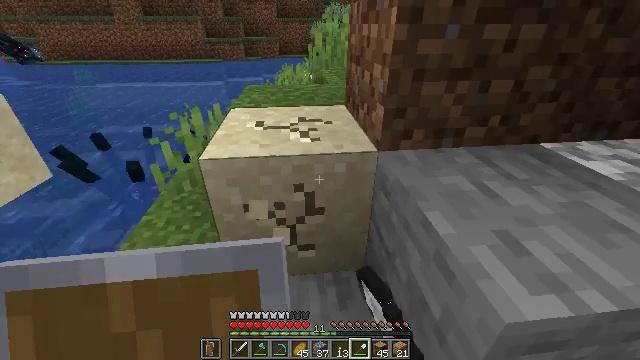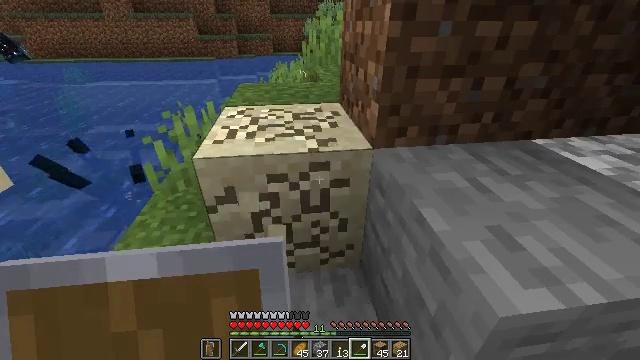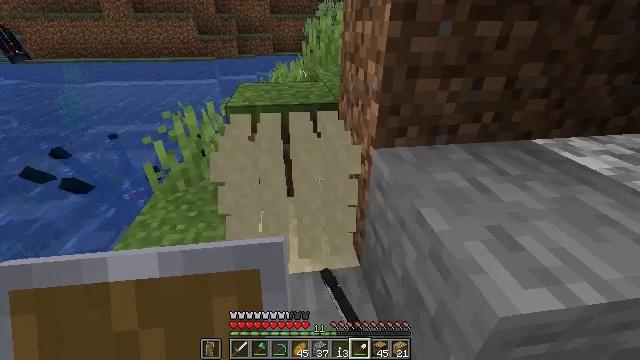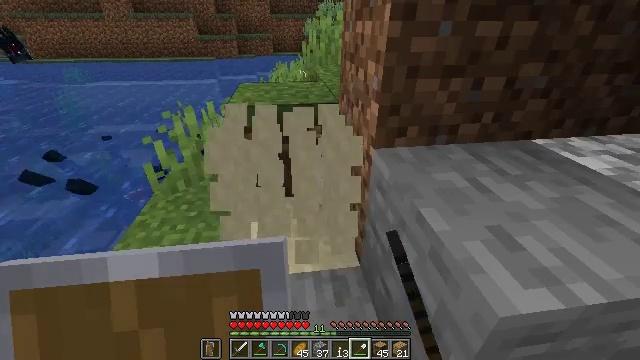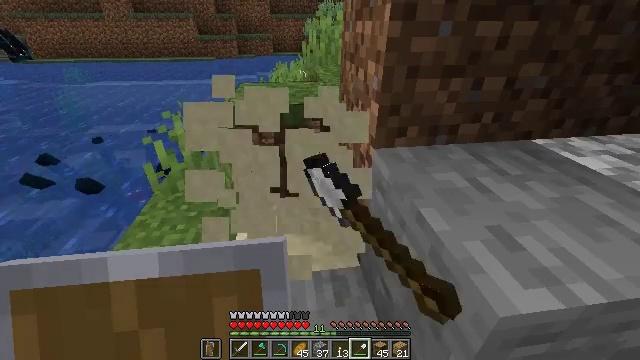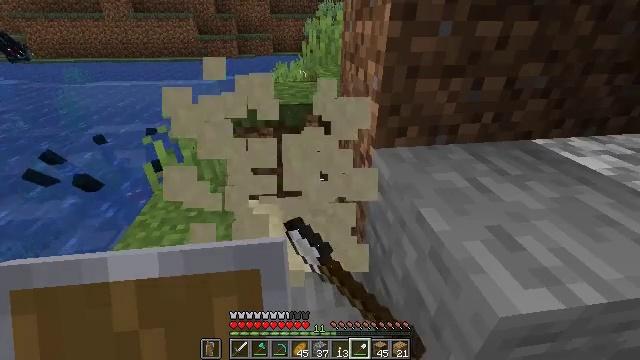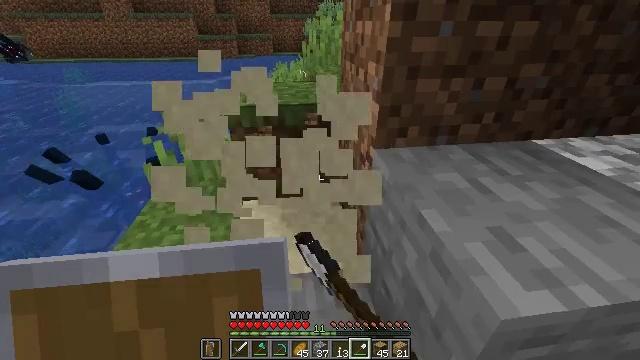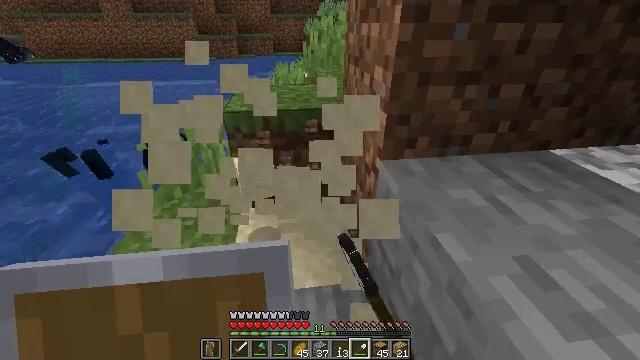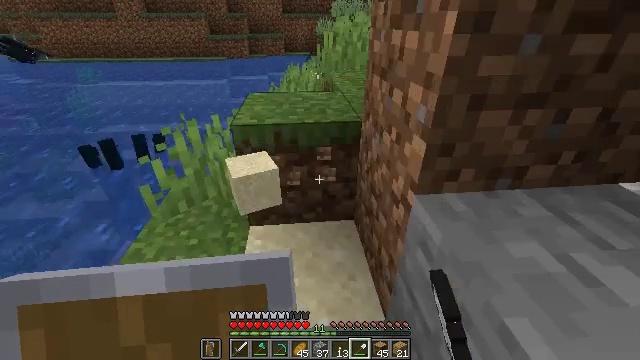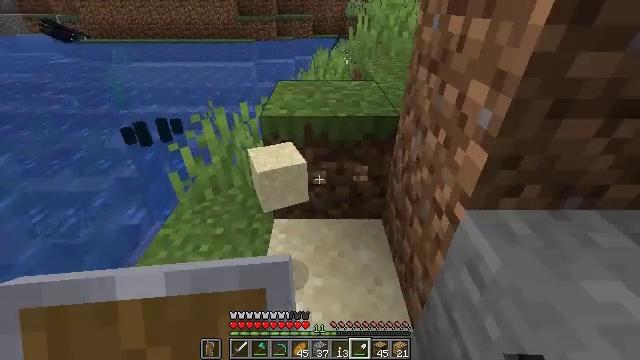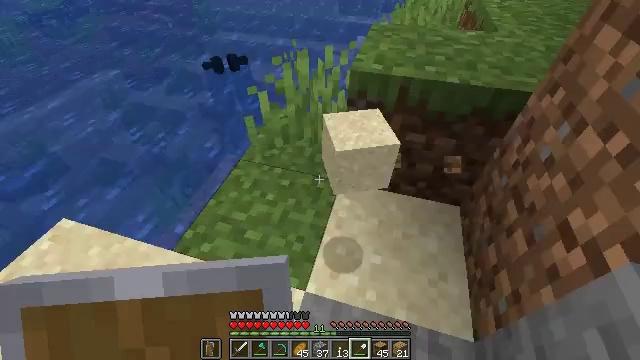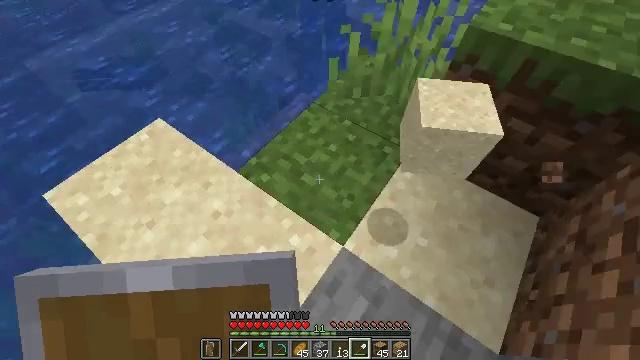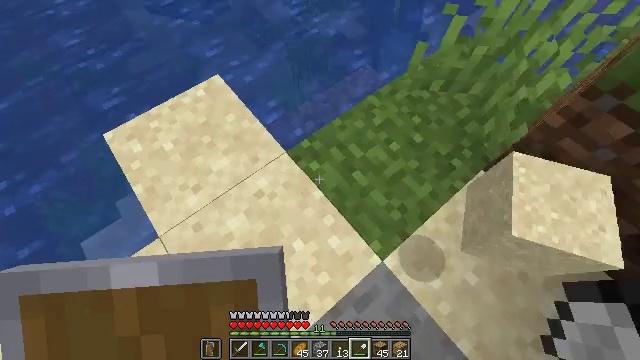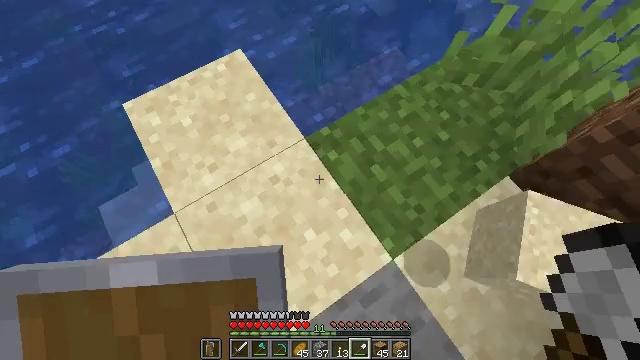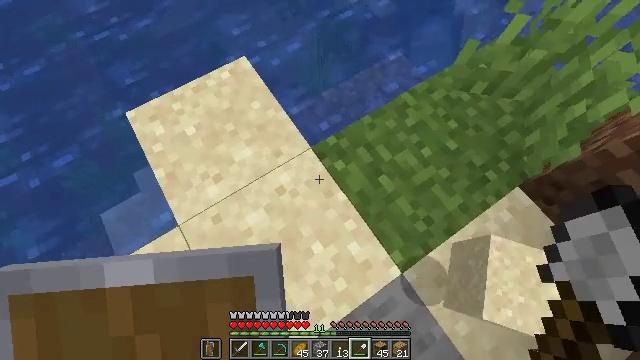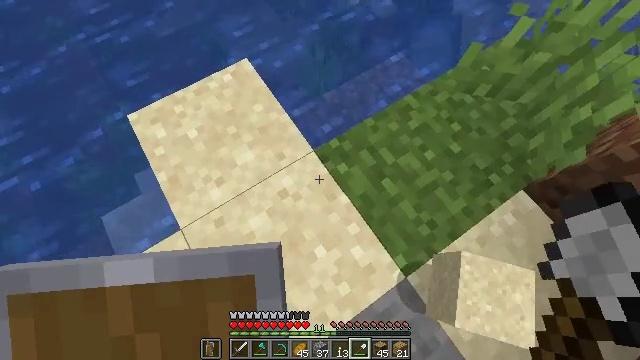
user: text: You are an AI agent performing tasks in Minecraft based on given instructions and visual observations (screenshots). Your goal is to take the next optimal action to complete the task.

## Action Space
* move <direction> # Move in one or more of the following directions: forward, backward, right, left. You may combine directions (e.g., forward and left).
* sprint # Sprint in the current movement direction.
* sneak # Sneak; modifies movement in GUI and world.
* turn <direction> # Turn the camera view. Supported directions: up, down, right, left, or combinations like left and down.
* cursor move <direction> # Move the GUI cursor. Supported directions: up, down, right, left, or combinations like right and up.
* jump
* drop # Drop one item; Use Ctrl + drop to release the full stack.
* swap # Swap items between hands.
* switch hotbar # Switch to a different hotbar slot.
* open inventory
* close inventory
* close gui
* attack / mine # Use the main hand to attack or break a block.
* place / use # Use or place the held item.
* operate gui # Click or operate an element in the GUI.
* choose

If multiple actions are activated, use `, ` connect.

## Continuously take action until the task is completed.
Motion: motion action
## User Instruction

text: Dig up some sand.
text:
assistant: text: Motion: turn right, attack / mine
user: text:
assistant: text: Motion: attack / mine
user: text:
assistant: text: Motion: attack / mine
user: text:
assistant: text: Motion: attack / mine
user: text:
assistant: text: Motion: attack / mine
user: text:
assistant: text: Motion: move forward, attack / mine
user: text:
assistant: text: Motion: move forward
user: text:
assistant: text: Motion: move forward and move left, turn left
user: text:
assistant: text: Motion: move forward and move left, turn left and down
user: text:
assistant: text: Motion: move forward and move left, turn left and down
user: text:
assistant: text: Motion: move forward and move left, turn left and down
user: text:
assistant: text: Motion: move forward and move left, turn left and down
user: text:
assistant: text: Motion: turn left and down
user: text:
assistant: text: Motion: no_op
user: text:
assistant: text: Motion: no_op
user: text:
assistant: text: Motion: no_op
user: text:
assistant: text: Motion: no_op
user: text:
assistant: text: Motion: turn right and up
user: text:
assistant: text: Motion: turn right and up
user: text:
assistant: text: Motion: turn right and up
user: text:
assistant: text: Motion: turn right and up
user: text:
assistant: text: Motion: turn right and up
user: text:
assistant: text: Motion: no_op
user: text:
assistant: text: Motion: move forward, attack / mine
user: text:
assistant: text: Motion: move forward, turn down, attack / mine
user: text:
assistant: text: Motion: move forward, turn left and down, attack / mine
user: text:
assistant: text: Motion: turn left and down, attack / mine
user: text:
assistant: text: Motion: turn down, attack / mine
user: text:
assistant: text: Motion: attack / mine
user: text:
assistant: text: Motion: attack / mine